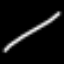
Label: line